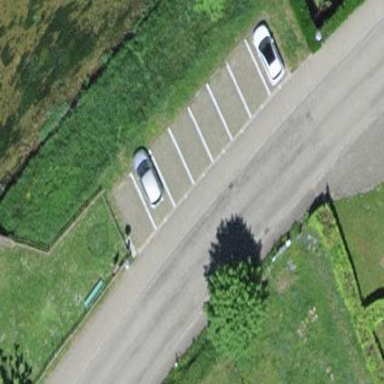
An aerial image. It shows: Parking area with grass paver surface.